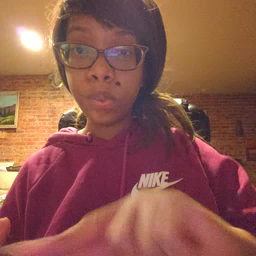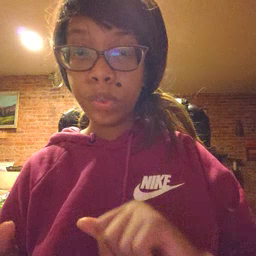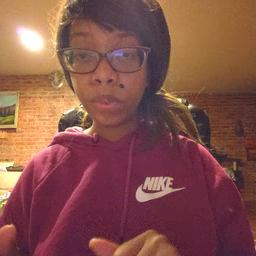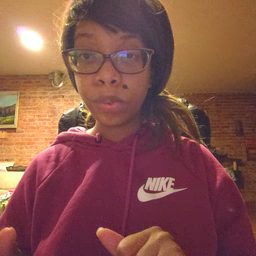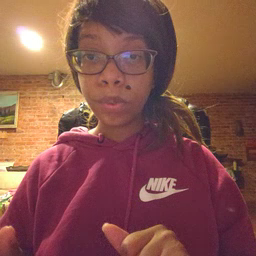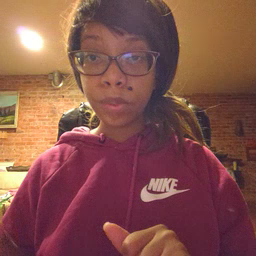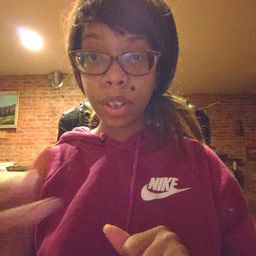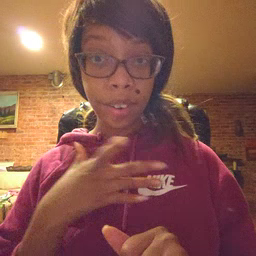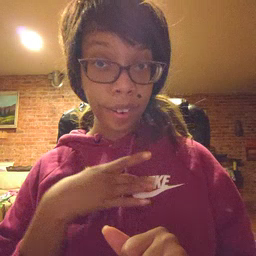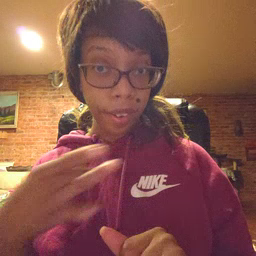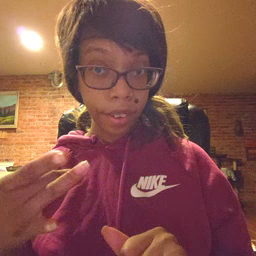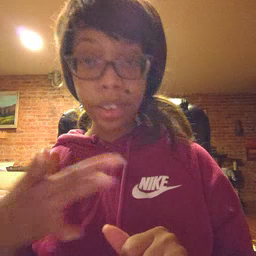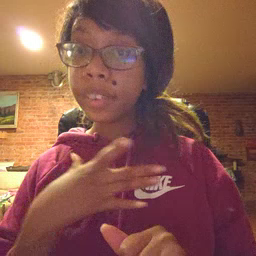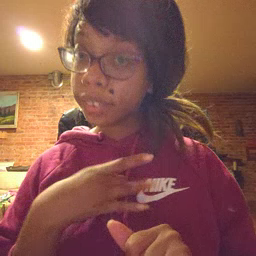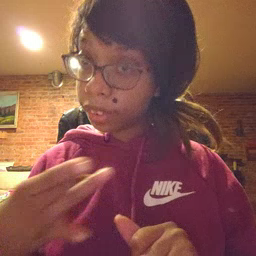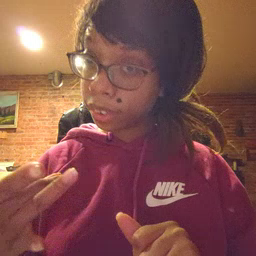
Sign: like